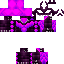
A female skeleton skin with dark skin, wearing blonde helmet dressed in a purple robe top and black pants, featuring a closed mouth.